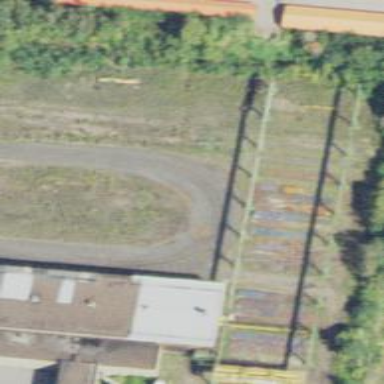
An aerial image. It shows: Disused railway spur line.